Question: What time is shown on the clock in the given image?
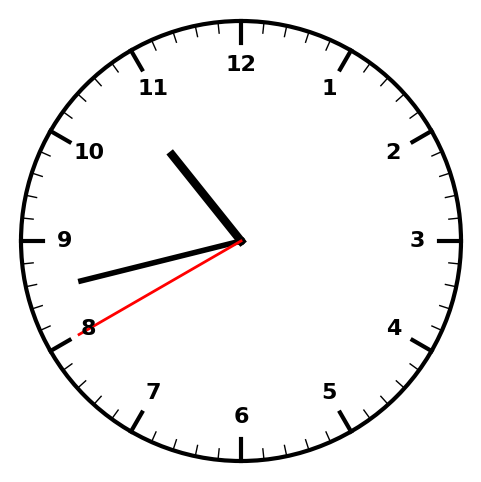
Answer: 10:42:40